Question: I have a double '"1<PHONE>64"' and I want to convert it to a decimal, however when I do so I do it either by casting or by using 'Convert.ToDecimal()' and I lose precision.
What's going on? Both decimal and double can hold this number:

'''
double doub = double.Parse("1<PHONE>64");
decimal dec = decimal.Parse("1<PHONE>64");
string decs = dec.ToString("F17");
string doubse =DoubleConverter.ToExactString(doub);
string doubs = doub.ToString("F17");
decimal decC = (decimal) doub;
string doudeccs = decC.ToString("F17");
decimal decConv = Convert.ToDecimal(doub);
string doudecs = decConv.ToString("F17");
'''
Also: how can I get the 'ToString()' on double to print out the same result as the debugger shows? e.g. '1<PHONE>64'?
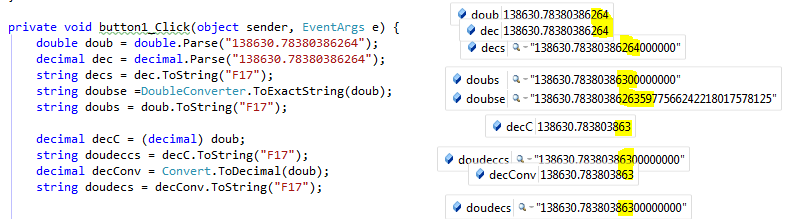
Answer: '1<PHONE>64' is not exactly representable to double precision. The closest double precision number (as found <URL> is '1<PHONE>635977566242218017578125', which agrees with your findings.
You ask why the conversion to decimal does not contain more precision. The <URL> has the answer:
> The Decimal value returned by this method contains a maximum of 15 significant digits. If the value parameter contains more than 15 significant digits, it is rounded using rounding to nearest. The following example illustrates how the Convert.ToDecimal(Double) method uses rounding to nearest to return a Decimal value with 15 significant digits.
The double value, rounded to nearest at 15 significant figures is '1<PHONE>', exactly as you show above.